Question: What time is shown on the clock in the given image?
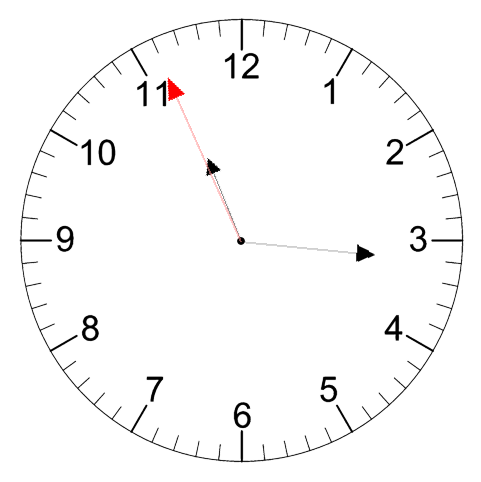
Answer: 11:15:56